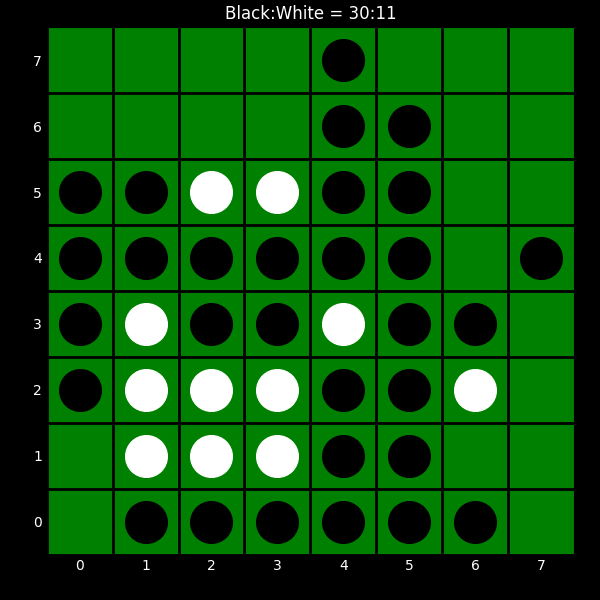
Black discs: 30
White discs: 11